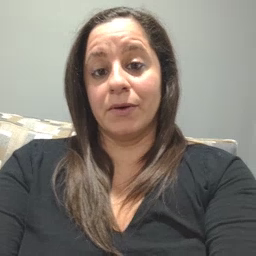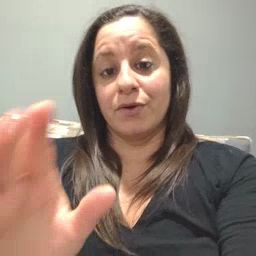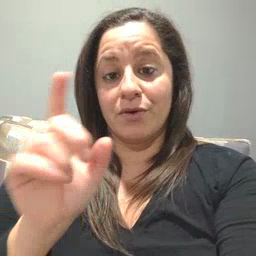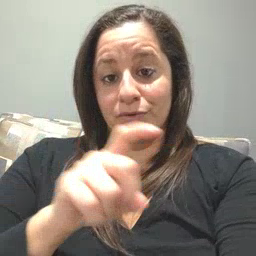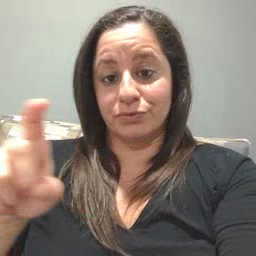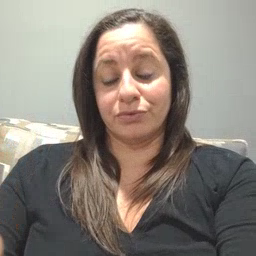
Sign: closet